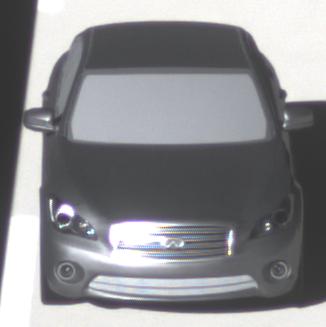
Make: Infiniti
Model: M 37
Detailed model: M (Y51)
Model produced from: 2010/10
Model produced until: 2013/11
Doors: 4
Color: gray
Road condition: dry road
Daytime: morning or afternoon
Contrast: high contrast